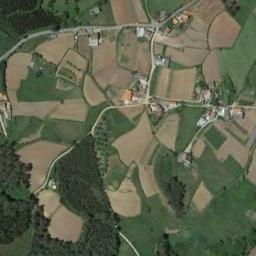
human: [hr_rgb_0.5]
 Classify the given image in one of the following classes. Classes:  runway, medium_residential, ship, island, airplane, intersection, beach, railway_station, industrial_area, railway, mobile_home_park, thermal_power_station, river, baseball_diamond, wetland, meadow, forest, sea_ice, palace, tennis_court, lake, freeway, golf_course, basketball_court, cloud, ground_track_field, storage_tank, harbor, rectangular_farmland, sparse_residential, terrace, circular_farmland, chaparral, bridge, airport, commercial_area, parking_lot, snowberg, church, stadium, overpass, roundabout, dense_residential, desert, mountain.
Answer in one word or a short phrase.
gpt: rectangular_farmland